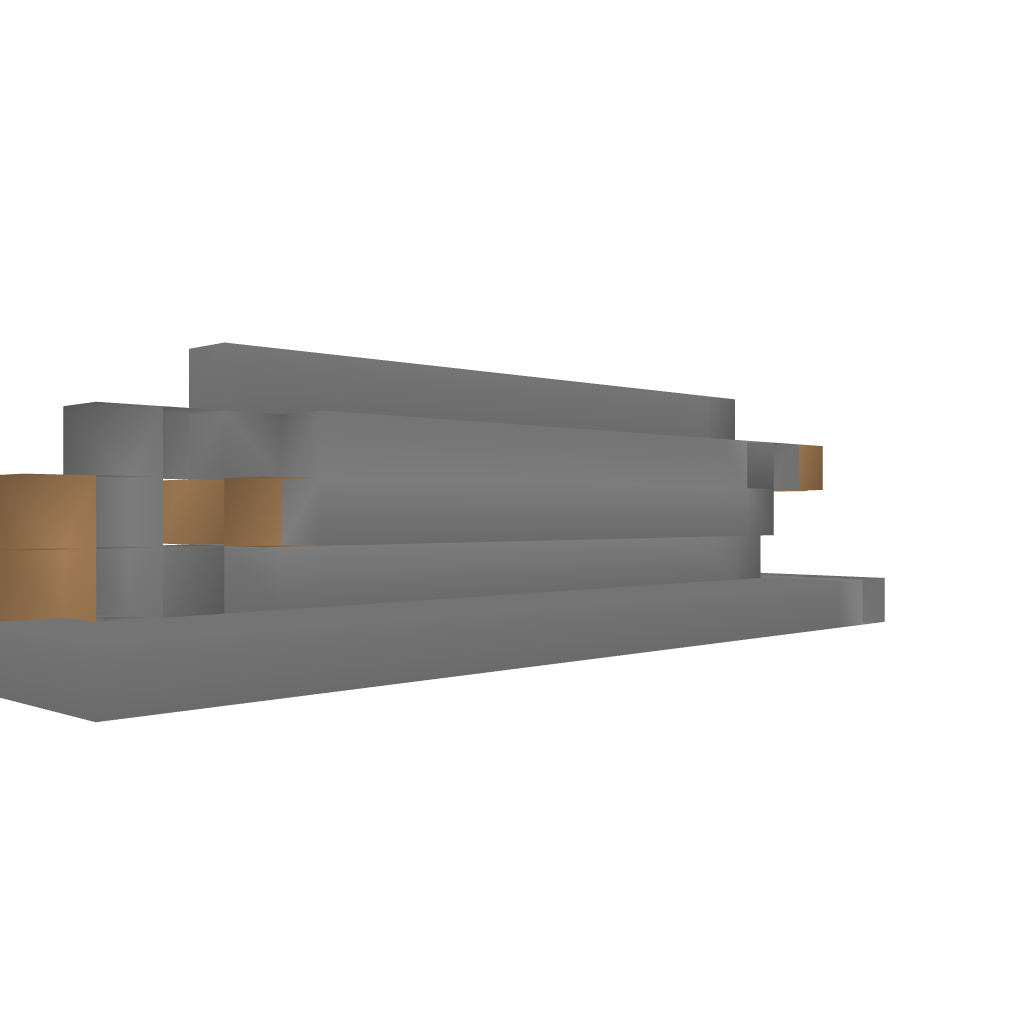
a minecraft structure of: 12-Charge Howitzer bad low quality